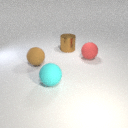
large red rubber sphere to the right of large brown metal cylinder